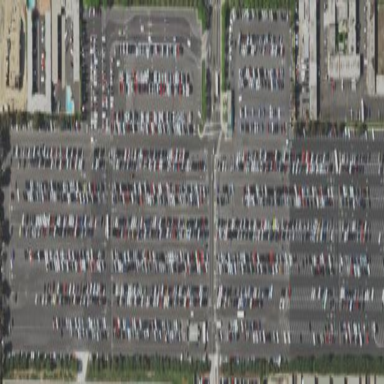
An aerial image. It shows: Parking area with surface.